Question: I have very simple html as listed below. In Firefox and Chrome it is working fine.. It was working fine in IE8 also. But when I upgraded to IE9, it is displaying a white line inside the gray border.. What do we need to do to make it work similar to Chrome/Firefox.
Note: This issue occurs when reduced the zoom in the range 70%-85%.
1. White-space lines in Internet Explorer caused by elements that have layout
'''
<!DOCTYPE html>
<html>
<head>
<meta http-equiv="X-UA-Compatible" content="IE=edge" />
<style type="text/css">
.TransactionHistoryborderForTitle {
border: 3px solid #9B9B9B;
clear: left;
width: 976px;
margin: 0px 0 0px 10px;
}
</style>
</head>
<body>
<div id="body">
<div class="pageContent">
<div class="rightPart">
<div class="TransactionHistoryborderForTitle">
</div>
</div>
</div>
</div>
</body>
</html>
'''

---
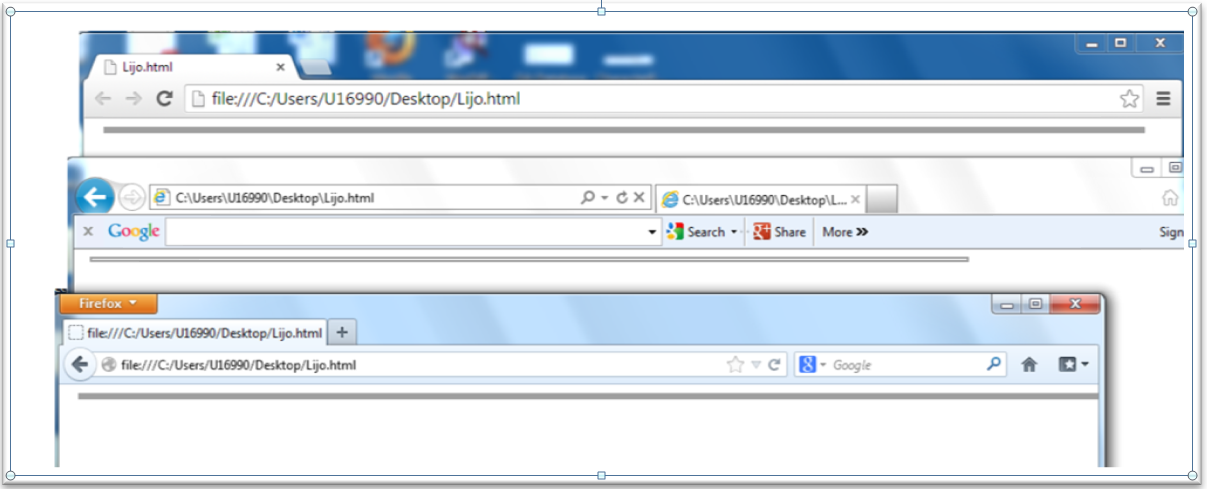
Answer: The problem seems to have something to do with age old hasLayout problem of IE.
In fact, if you change this markup:
'''
<div class="TransactionHistoryborderForTitle">
</div>
'''
To:
'''
<div class="TransactionHistoryborderForTitle" />
'''
Then, you can see the problem clearly without even zooming.
Normally, this can be easily fixed by adding a 'zoom: 1;'. But in this case, even that is not working.
A possible workaround could be to apply:
'''
display: table-cell;
'''
This will cause the 'div' to behave like a 'td', and hence a layout like a table cell. I don't really know how exactly this works, but perhaps it allows for collapsing of white-space.
This article discusses the same issue: <URL>
(note: the above link is not working right now)
This another article explains the haslayout overview and also which properties can trigger the haslayout:
<URL>
Hope that helps.